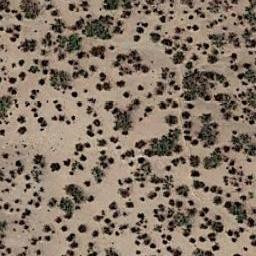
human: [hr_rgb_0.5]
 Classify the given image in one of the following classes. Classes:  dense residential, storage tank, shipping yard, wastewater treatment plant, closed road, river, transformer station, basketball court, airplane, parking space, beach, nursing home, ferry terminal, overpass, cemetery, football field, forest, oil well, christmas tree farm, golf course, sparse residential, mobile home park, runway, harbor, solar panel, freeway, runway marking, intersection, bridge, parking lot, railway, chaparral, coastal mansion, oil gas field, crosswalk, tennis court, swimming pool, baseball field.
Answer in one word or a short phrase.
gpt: chaparral